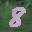
Label: 8